Question: What service is this for?
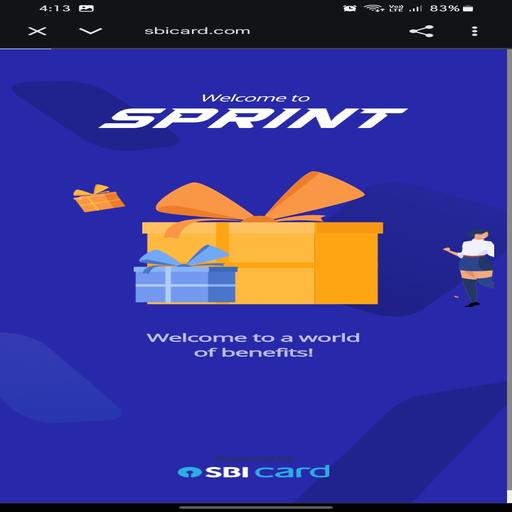
Answer: SPRINT